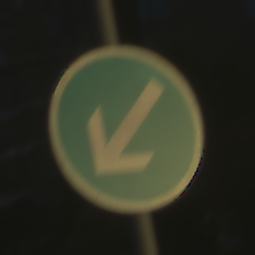
Verkehrszeichen: VorgeschriebeneVorbeifahrtLinks
Umgebung: Outdoor, Special
Tageszeit: MorningAfternoon
Wetter: Clear
Licht: Natural
Jahreszeit: Winter
Kontrast: HighContrast